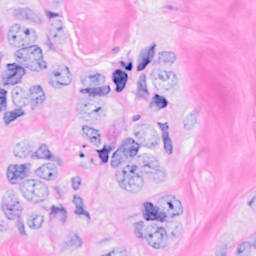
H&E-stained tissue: Breast